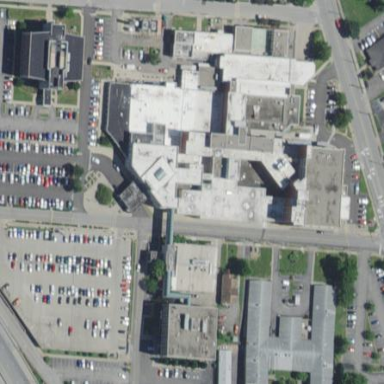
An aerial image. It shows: Healthcare facility identified as hospital.